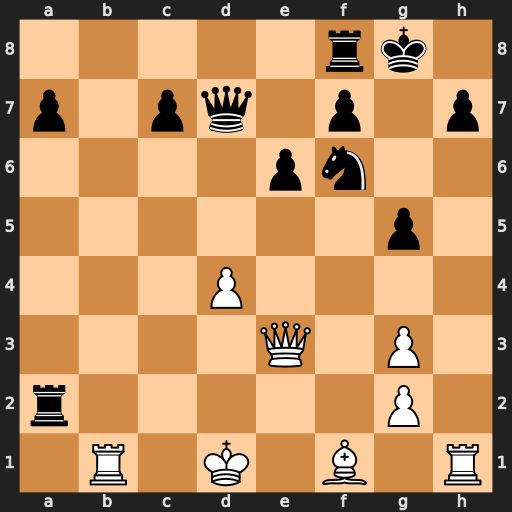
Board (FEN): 5rk1/p1pq1p1p/4pn2/6p1/3P4/4Q1P1/r5P1/1R1K1B1R
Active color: w
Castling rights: -
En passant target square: -
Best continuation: Qxg5+ Kh8 Qxf6+